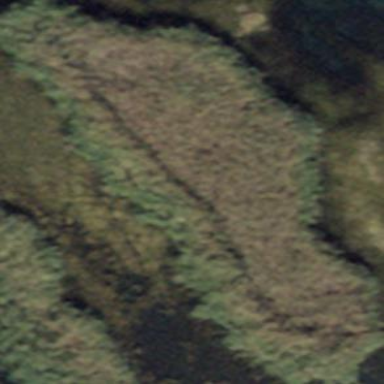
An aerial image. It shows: Reedbed wetland area.